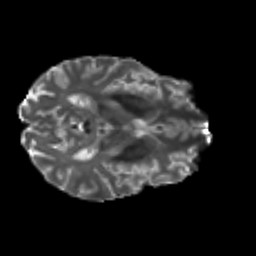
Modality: T2w
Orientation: axial
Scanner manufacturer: philips
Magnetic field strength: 3 T
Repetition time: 8.594 s
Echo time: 0.1273 s